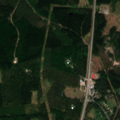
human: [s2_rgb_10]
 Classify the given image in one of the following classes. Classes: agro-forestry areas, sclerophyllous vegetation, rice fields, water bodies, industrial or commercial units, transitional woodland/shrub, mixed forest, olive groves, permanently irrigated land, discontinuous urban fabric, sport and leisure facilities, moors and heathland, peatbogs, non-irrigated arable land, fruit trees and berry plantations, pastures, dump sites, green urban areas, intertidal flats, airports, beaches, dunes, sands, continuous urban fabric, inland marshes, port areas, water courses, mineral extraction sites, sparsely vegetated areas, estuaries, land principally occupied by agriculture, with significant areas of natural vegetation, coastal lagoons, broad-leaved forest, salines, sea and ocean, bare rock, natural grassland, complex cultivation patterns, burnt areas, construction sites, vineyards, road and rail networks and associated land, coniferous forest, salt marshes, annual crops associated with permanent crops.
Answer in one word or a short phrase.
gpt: discontinuous urban fabric, broad-leaved forest, coniferous forest, mixed forest